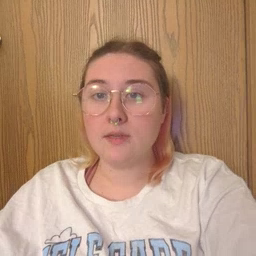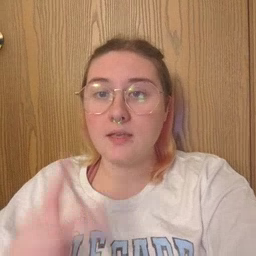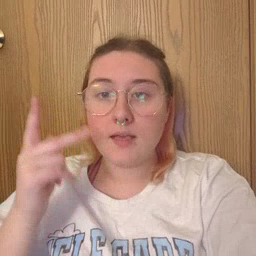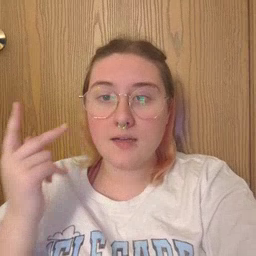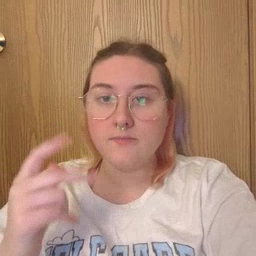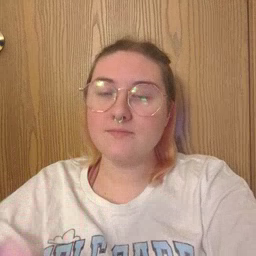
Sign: kitty